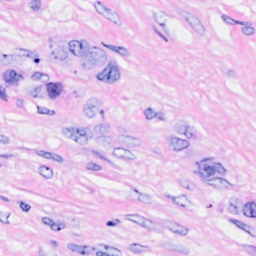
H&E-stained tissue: Breast